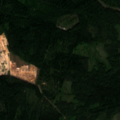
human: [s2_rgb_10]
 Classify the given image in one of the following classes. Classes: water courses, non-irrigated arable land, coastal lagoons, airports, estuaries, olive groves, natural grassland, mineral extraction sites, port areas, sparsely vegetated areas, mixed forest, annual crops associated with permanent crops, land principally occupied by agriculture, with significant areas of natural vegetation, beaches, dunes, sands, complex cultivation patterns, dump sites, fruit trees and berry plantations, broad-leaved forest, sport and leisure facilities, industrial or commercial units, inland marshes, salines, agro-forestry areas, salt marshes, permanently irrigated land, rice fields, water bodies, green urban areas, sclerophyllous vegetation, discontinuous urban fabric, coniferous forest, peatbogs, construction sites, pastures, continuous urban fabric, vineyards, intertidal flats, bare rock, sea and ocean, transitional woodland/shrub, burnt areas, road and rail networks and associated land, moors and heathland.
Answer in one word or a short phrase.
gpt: coniferous forest, mixed forest